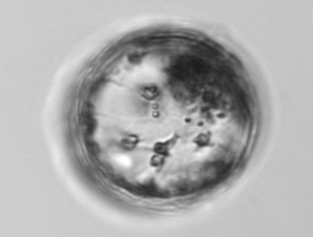
Label: Guinardia_flaccida